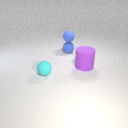
large purple rubber cylinder to the right of small cyan rubber sphere